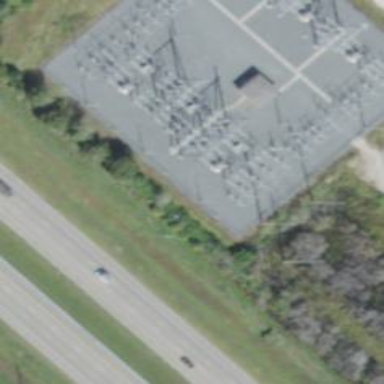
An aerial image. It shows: Switch for power supply.